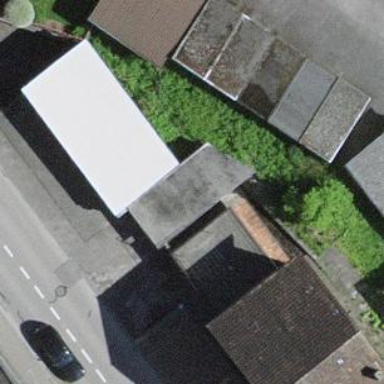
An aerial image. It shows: Garage building.